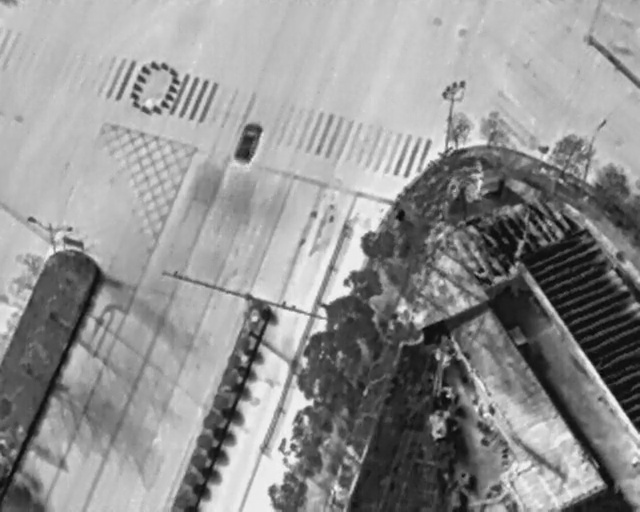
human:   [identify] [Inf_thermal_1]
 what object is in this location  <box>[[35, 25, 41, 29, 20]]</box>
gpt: <ref>1 medium car at the top</ref>